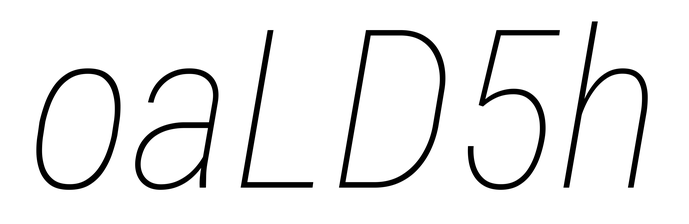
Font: Roboto-Italic_Condensed_Thin_Italic